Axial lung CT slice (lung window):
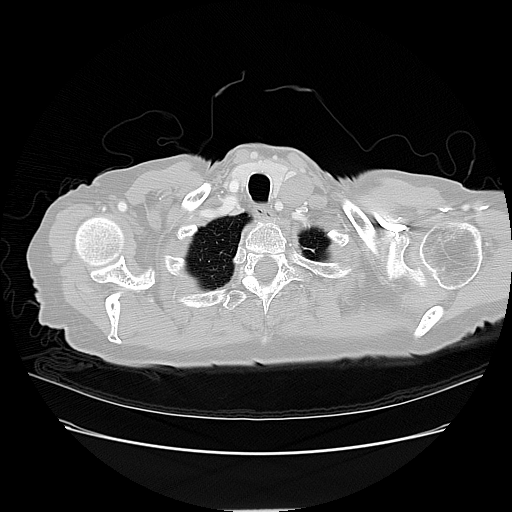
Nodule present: no